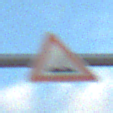
Verkehrszeichen: UnebeneFahrbahn
Umgebung: Outdoor, RoadRail
Tageszeit: SunriseSunset
Wetter: PartlyCloudy
Licht: Natural
Jahreszeit: NotSpecified
Kontrast: MediumContrast